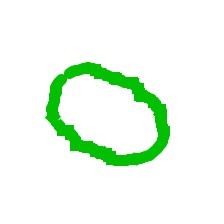
Shape: circle